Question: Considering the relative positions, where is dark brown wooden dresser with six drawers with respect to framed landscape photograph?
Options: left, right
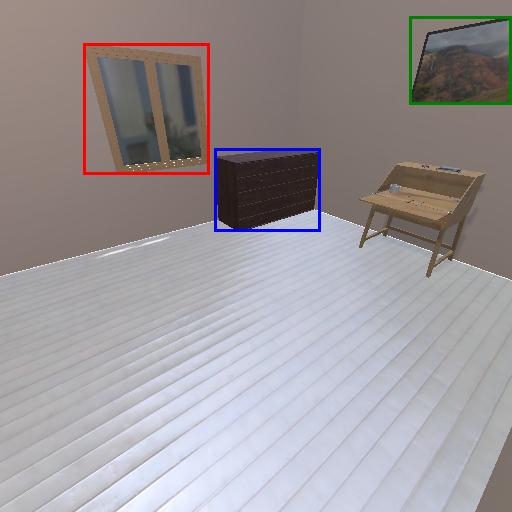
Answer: left